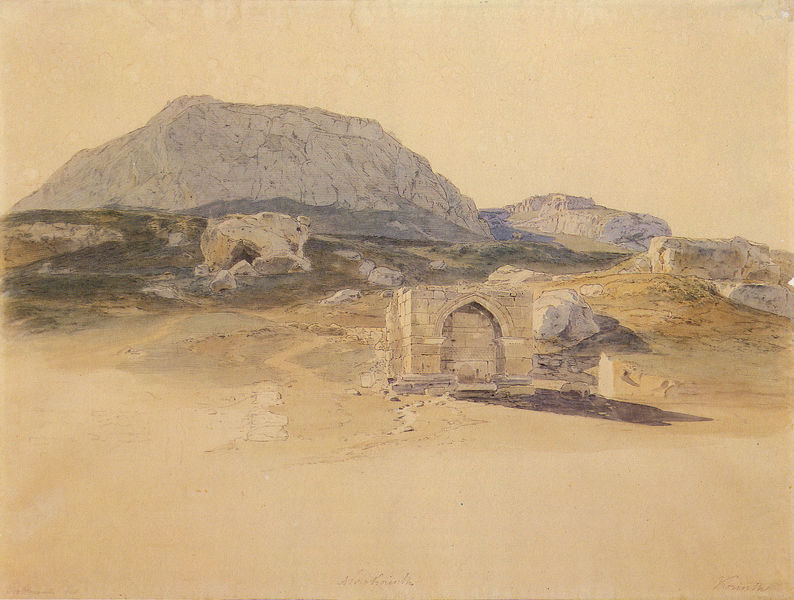
Titel: Akrokorinth und türkischer Brunnen
Künstler: Karl Rottmann
Standort: Berlin
Institution: Alte Nationalgalerie
Schlagwörter: berg, blau, dunkel, felsen, gemälde, gestein, himmel, schatten, weiß, wolken, aquarell, gelb, grün, landschaft, ocker, sand, abend, braun, grau, hell, hintergrund, kreide, licht, schwarz, skizze, zeichnung, anlage, gebäude, gras, haus, rasen, weg, beige, wand, architektur, blass, stein, steine, bild, signatur, dämmerung, erde, feld, hügel, natur, weite, sonne, wiesen, höhle, zart, anhöhe, papier, schlagschatten, bogen, fassade, italien, süden, mittag, trocken, berge, fels, gebirge, gipfel, hitze, sonnenlicht, wüste, mauer, tag, grey, lichteinfall, steppe, tor, bögen, eingang, fugen, laviert, nische, tusche, ruine, orient, torbogen, ödnis, kuppe, koloriert, ruinen, entwurf, gemäuer, rustika, spitzbogen, lanschaft, karg, rock, mountain, griechenland, brocken, ruin, bau, gebierge, grell, verteilt, formation, kubus, architekur, mauerstein, kalkstein, borgen, morgenland, mauerreste, erhebung, rest, fundort, felsenburg, neige, wüstengebirge, ston